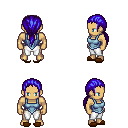
a pixel art fantasy rpg character, male body template, human, tanned skin, blue vest, white pants, blue ponytail hairstyle, brown slippers, four views (front, back, left, right), 2x2 character sprite sheet, small pixel art, hard edges, no anti-aliasing